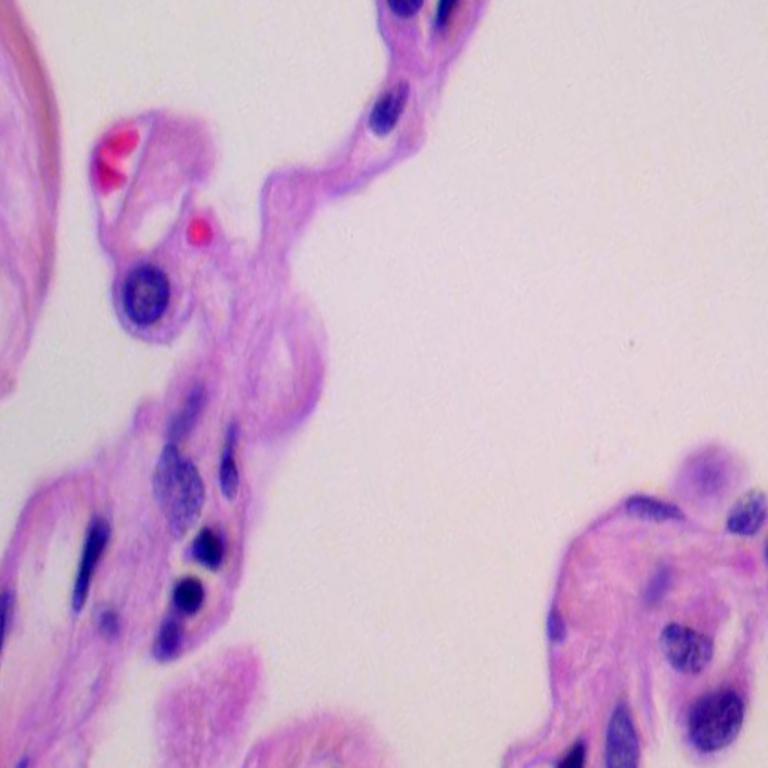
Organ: lung
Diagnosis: benign